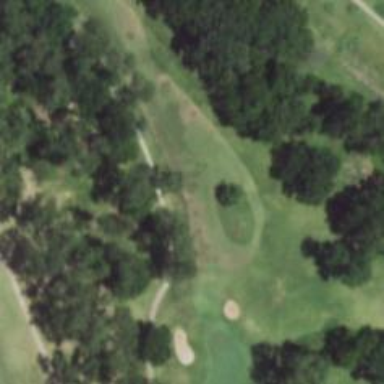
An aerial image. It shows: Footway that serves as golf path.